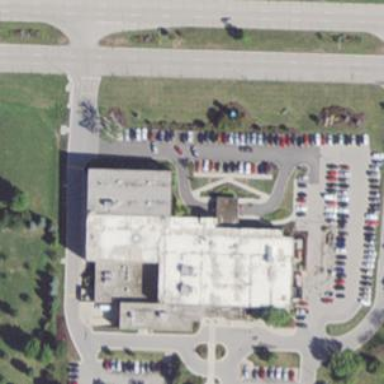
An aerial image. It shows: Clinic building offering healthcare services.